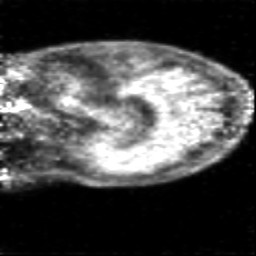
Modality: PET
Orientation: sagittal
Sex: female
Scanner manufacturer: siemens